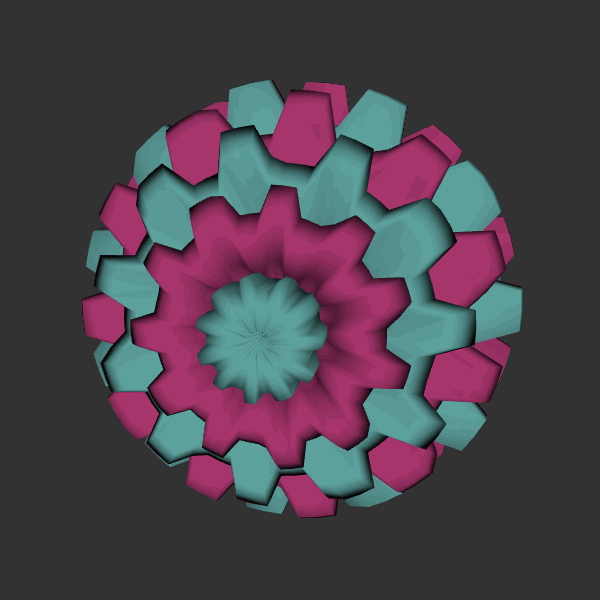
Background: dark